Field crop: maize
Growth stage: 2
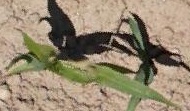
Species: maize